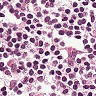
Metastatic tissue present: no